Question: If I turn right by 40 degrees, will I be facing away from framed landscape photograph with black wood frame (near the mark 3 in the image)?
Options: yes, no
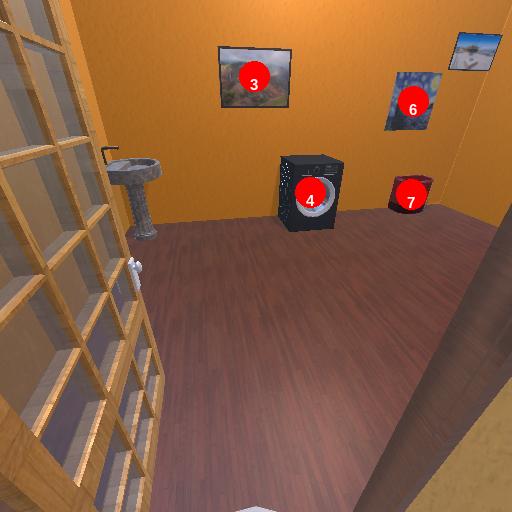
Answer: yes